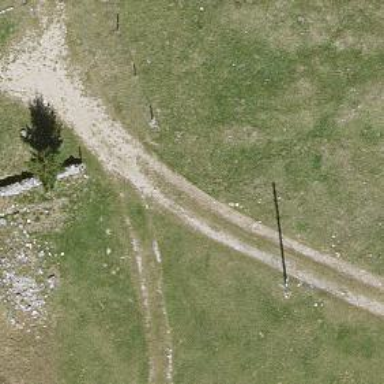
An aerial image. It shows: Well-maintained track road of grade 1.